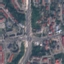
Label: Highway